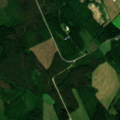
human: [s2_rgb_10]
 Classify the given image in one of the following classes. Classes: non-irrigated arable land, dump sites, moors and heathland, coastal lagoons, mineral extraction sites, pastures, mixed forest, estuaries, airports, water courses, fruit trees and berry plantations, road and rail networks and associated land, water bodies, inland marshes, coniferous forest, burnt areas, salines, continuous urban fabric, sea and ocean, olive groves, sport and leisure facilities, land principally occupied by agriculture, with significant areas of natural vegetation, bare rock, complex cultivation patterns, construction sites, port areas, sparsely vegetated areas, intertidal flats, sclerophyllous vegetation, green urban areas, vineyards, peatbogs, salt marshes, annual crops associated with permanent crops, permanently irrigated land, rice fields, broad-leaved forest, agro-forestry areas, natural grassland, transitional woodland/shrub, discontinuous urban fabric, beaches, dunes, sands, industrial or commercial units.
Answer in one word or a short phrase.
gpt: non-irrigated arable land, land principally occupied by agriculture, with significant areas of natural vegetation, coniferous forest, mixed forest